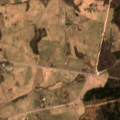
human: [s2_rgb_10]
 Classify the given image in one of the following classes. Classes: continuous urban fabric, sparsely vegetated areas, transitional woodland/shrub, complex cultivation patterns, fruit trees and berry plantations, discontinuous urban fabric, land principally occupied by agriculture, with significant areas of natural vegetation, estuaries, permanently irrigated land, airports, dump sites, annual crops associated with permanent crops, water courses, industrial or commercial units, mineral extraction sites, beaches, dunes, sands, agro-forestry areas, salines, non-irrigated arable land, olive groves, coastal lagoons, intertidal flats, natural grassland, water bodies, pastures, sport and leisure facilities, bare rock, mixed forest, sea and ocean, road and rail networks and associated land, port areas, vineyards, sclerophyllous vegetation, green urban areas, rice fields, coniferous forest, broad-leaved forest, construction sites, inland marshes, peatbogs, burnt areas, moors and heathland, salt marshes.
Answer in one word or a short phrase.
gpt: non-irrigated arable land, complex cultivation patterns, land principally occupied by agriculture, with significant areas of natural vegetation, broad-leaved forest, coniferous forest